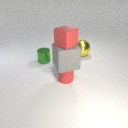
small red rubber cube above large gray rubber cube